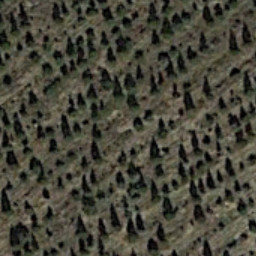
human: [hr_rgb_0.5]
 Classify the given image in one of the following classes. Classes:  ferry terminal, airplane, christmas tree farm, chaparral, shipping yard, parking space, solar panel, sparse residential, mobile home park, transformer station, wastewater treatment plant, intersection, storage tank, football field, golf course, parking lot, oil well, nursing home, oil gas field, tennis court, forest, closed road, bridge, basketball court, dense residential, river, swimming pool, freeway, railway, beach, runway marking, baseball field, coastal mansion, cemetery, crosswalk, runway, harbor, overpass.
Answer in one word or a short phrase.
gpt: christmas tree farm